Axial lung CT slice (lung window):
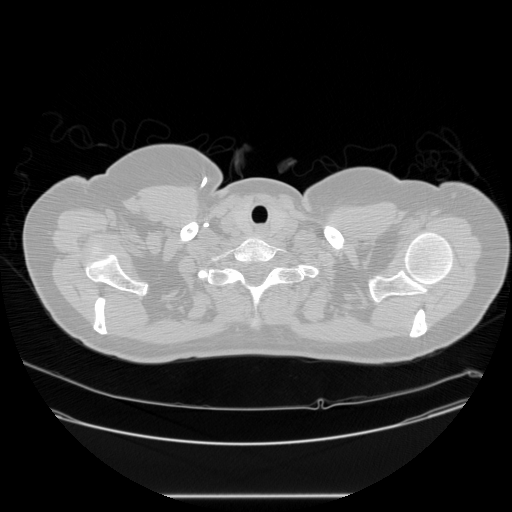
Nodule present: no